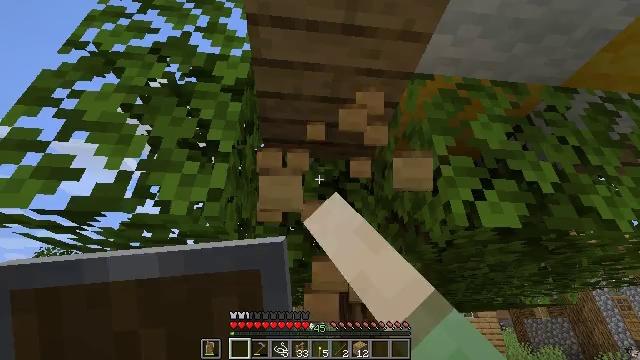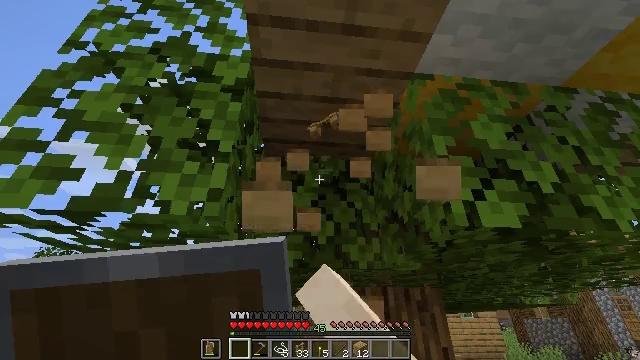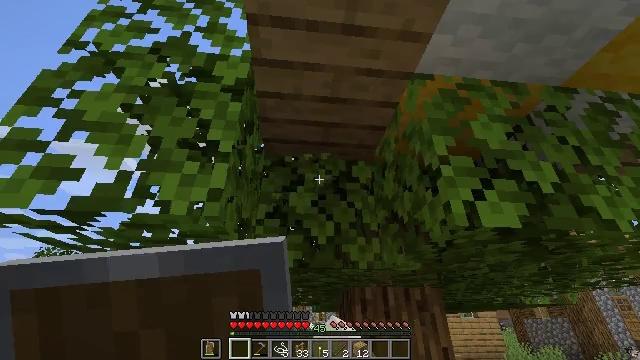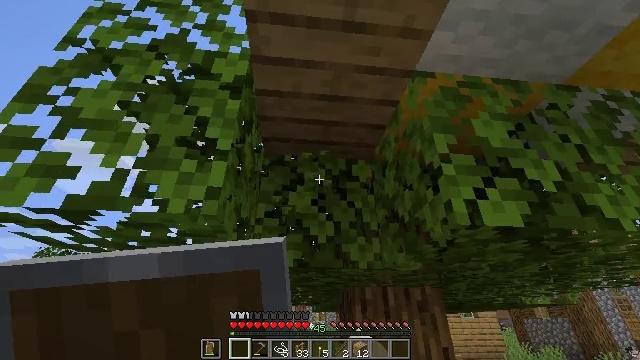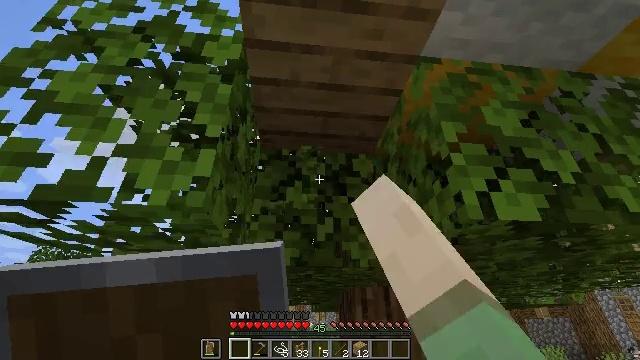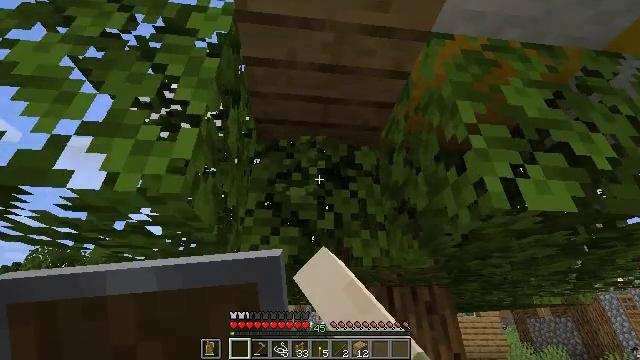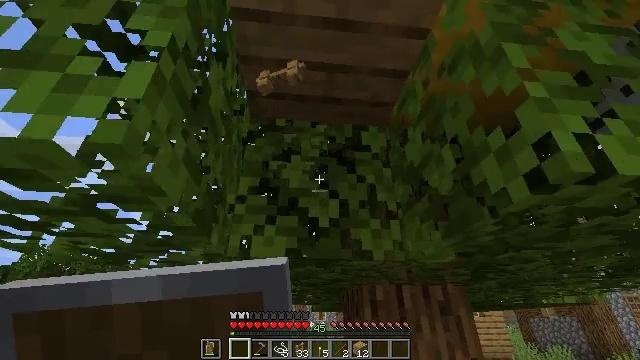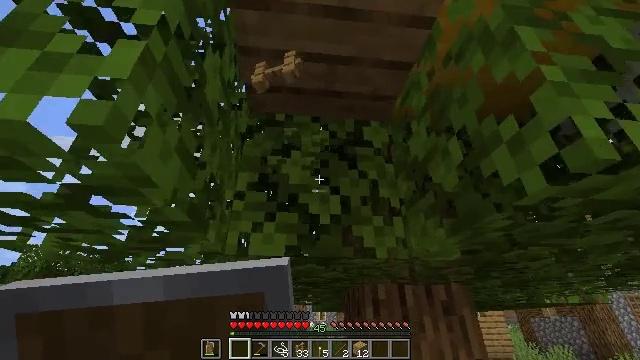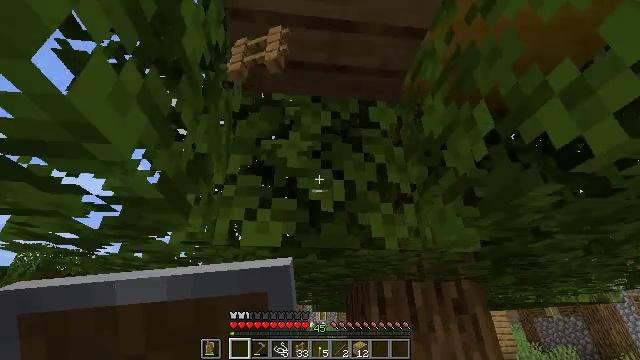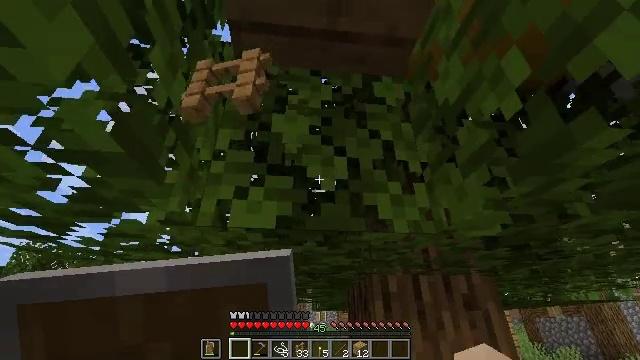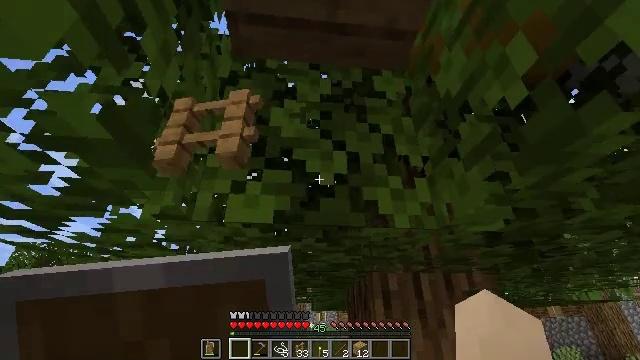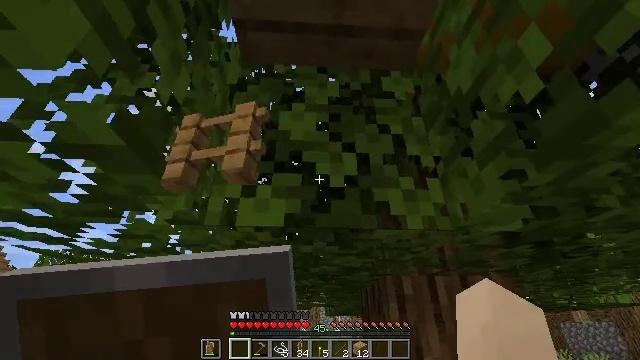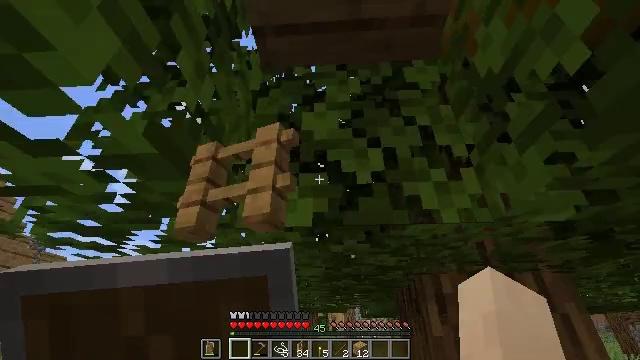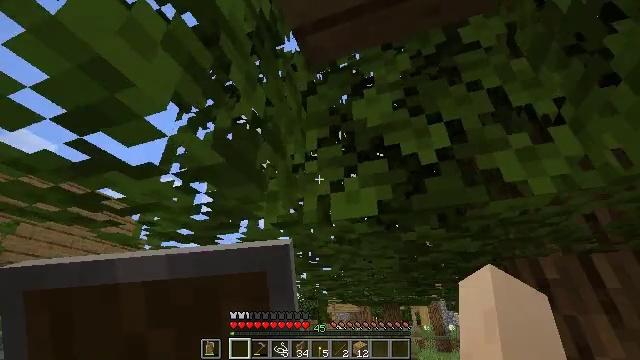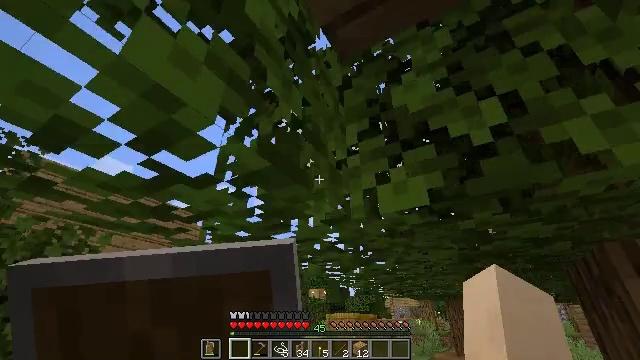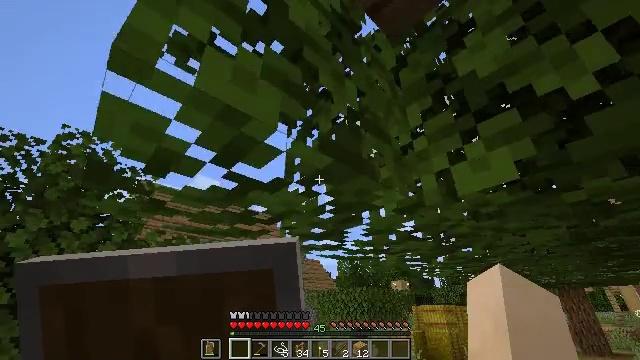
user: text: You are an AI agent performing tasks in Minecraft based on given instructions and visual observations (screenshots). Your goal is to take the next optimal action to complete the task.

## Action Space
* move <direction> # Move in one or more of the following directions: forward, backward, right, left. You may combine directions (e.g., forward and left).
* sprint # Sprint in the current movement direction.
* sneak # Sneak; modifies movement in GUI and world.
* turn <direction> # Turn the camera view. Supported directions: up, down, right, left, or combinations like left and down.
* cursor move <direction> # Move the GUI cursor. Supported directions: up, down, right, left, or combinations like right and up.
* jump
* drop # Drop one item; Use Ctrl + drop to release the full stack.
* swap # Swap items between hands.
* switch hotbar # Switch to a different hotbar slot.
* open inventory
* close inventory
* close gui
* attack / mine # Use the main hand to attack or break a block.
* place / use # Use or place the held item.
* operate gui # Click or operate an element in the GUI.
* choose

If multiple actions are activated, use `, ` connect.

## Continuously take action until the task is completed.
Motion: motion action
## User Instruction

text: Collect the pumpkin by holding left button.
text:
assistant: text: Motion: attack / mine
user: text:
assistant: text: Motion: attack / mine
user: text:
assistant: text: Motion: move forward, attack / mine
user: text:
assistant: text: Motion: move forward, attack / mine
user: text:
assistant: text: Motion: move forward, attack / mine
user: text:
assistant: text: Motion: move forward
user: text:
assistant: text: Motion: move forward
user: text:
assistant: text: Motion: no_op
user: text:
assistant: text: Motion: no_op
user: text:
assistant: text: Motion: no_op
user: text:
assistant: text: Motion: turn left
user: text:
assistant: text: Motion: turn left
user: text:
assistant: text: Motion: turn left and down
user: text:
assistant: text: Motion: turn left
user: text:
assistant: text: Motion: turn left and down
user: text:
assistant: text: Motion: turn left and down
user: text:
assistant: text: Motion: move forward, turn left and down
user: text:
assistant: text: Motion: move forward, turn left and down
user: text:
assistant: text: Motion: move forward, turn left and down
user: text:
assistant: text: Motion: move forward, turn left and down
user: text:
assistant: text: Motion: move forward
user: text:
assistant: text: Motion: move forward
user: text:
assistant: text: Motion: move forward
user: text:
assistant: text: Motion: move forward, turn left
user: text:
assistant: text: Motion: move forward, turn left
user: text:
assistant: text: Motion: move forward
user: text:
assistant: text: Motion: move forward, turn left
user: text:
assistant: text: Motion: move forward, turn left
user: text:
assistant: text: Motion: move forward, turn left
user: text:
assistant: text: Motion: move forward, turn left and down